Interaction volume radius: 10 \u00c5
Interaction volume height: 10 \u00c5
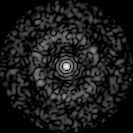
Disorder parameter: 0.836